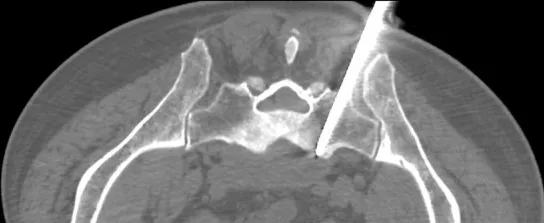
Transverse CT image showing bone marrow biopsy needle penetrating the sacrum.
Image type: radiology (ct)